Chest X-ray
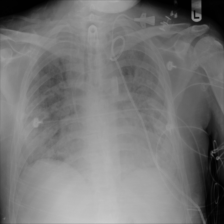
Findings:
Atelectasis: negative
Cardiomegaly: negative
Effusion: negative
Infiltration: positive
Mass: negative
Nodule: negative
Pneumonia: negative
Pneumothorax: negative
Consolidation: negative
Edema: negative
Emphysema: negative
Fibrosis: negative
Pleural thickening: negative
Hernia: negative